Interaction volume radius: 5 \u00c5
Interaction volume height: 10 \u00c5
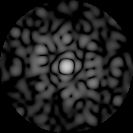
Disorder parameter: 0.8167